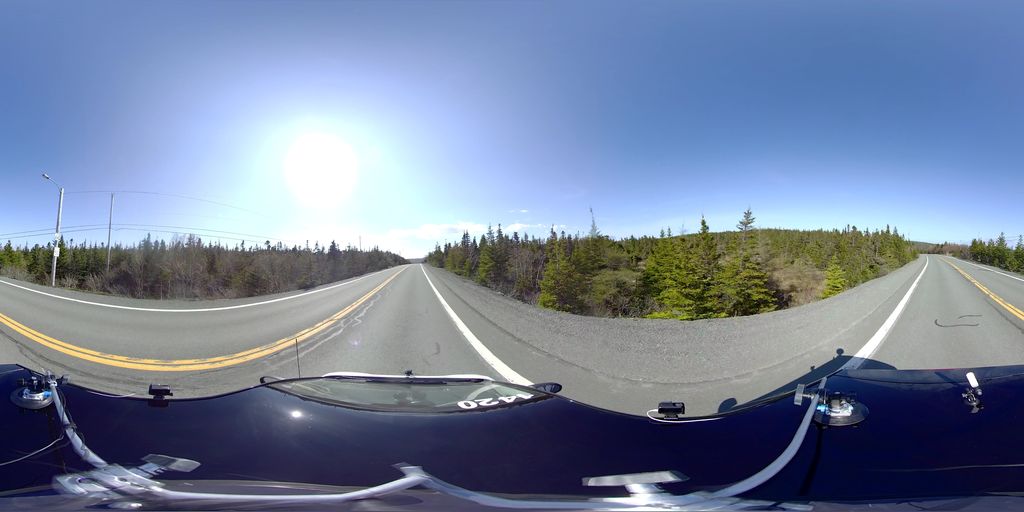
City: st_johns